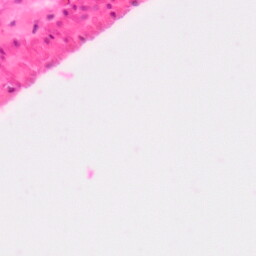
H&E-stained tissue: Colon